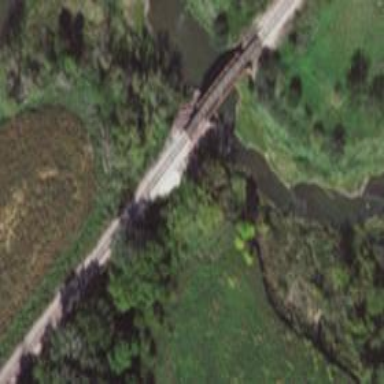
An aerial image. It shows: Bridge over railway line.